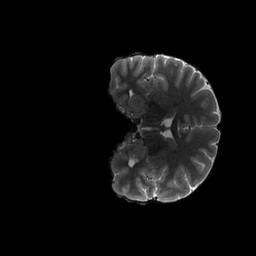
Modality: T2w
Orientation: coronal
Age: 30
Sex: male
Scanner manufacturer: siemens
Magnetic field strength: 3 T
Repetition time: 3.2 s
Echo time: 0.564 s